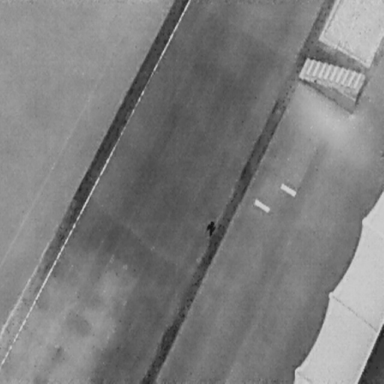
There is a Person in the infrared image.